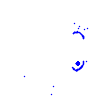
Particle: pion